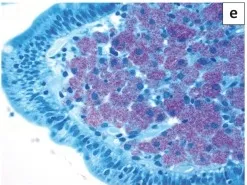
Histological images of the duodenum and lymphnode. (e) Ziehl-Neelsen stain demonstrating large numbers of acid-fast bacilli in duodenal histiocytes (400x).
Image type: pathology (acid_fast)